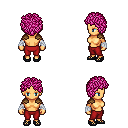
a pixel art fantasy rpg character, female body template, human, tanned skin, leather shoulder armor, red pants, pink curly afro hairstyle, white cloth bandages, ghillies, four views (front, back, left, right), 2x2 character sprite sheet, small pixel art, hard edges, no anti-aliasing